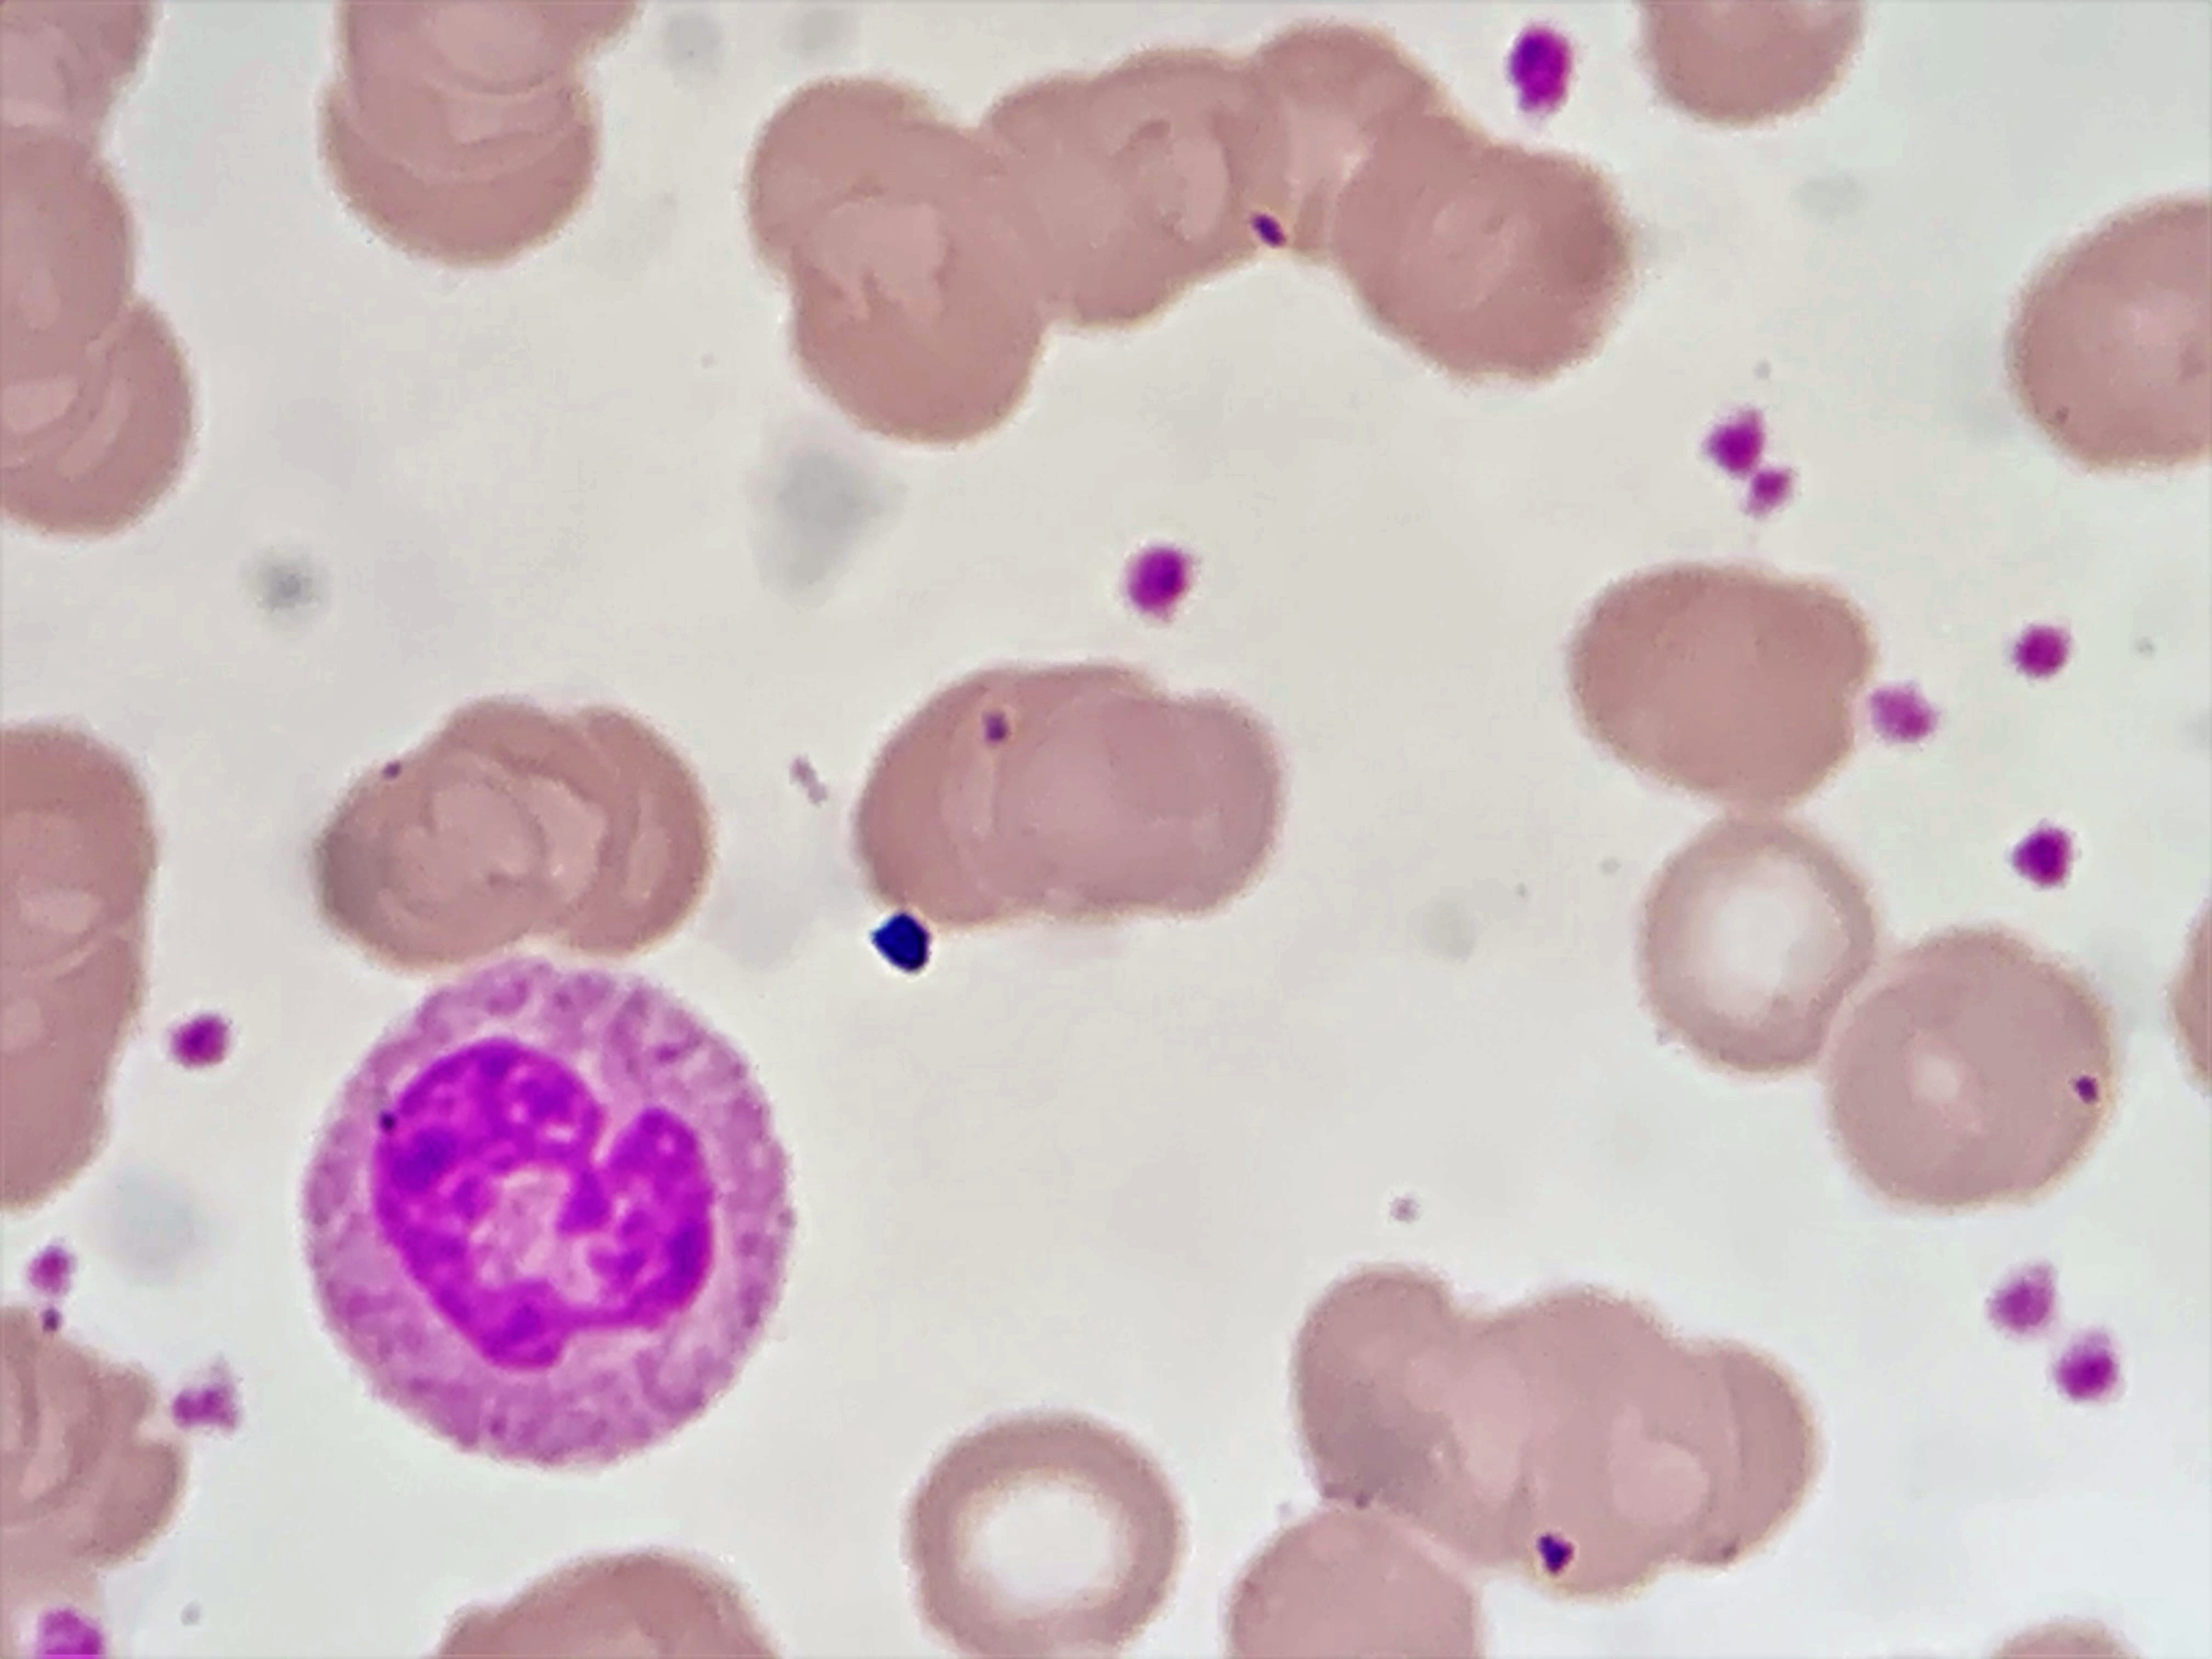
Cell type: NEUTROPHILS